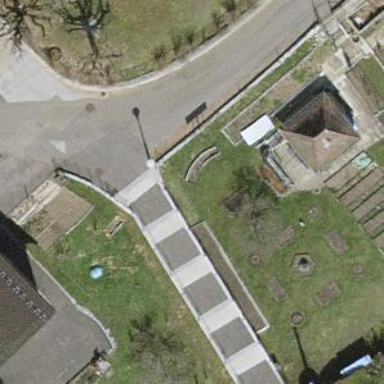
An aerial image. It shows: Paved steps.